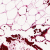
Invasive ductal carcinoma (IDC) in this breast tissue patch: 0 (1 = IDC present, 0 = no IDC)